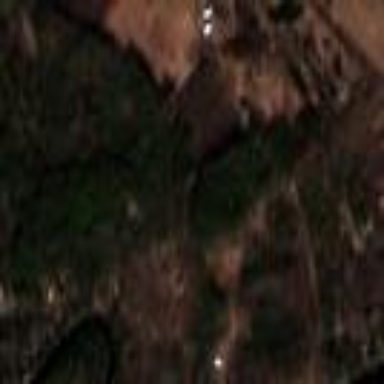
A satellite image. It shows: Forest area.